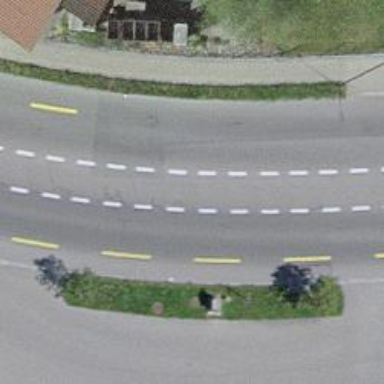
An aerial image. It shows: Secondary road with dedicated lane for cyclists.